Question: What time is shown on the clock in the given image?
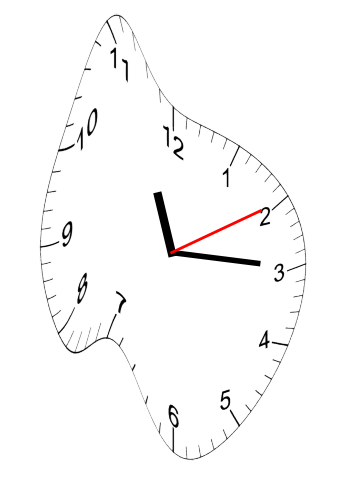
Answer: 11:15:10